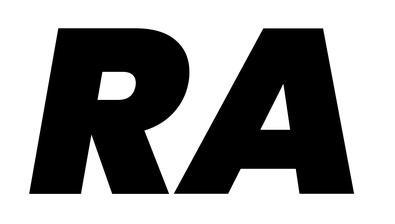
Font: Poppins-BlackItalic